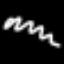
Label: squiggle